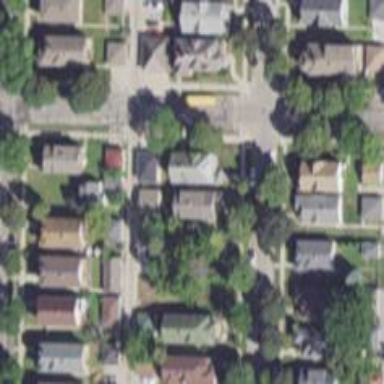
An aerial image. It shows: Alleyway designated as service road.